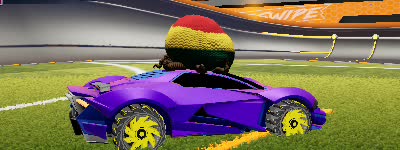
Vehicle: werewolf